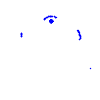
Particle: kaon